Question: '''
var lc_relationship={"sensor1":[
{
"ObjectID":"sens1_001",
"Parent":null,
"child": sens2_050
"z cordinate": -5
},
{
"ObjectID":"sens1_002",
"Parent":null,
"child": sens2_072
"z cordinate": -5
}
.
.
.
uptill ObjectID : sens1_100
],
"sensor2":[
{
"ObjectID":"sens2_001",
"Parent":sens1_068,
"child": sens3_010
"z cordinate": 0
},
{
"ObjectID":"sens2_002",
"Parent":sens1_040,
"child": sens3_080
"z cordinate": 0
}
.
.
.
uptill ObjectID : sens2_100
],
"sensor3":[
{
"ObjectID":"sens3_001",
"Parent":sens2_055,
"child": null
"z cordinate": 5
},
{
"ObjectID":"sens3_002",
"Parent":sens2_029,
"child": null
"z cordinate": 5
}
.
.
.
uptill ObjectID : sens3_100
]
'''
}

I need to store the relationship of geometry in some data structure so that later should be helpful to track either wise to access the derived geometry. I made a detail picture, so that one could get the better idea. Could someone help..?
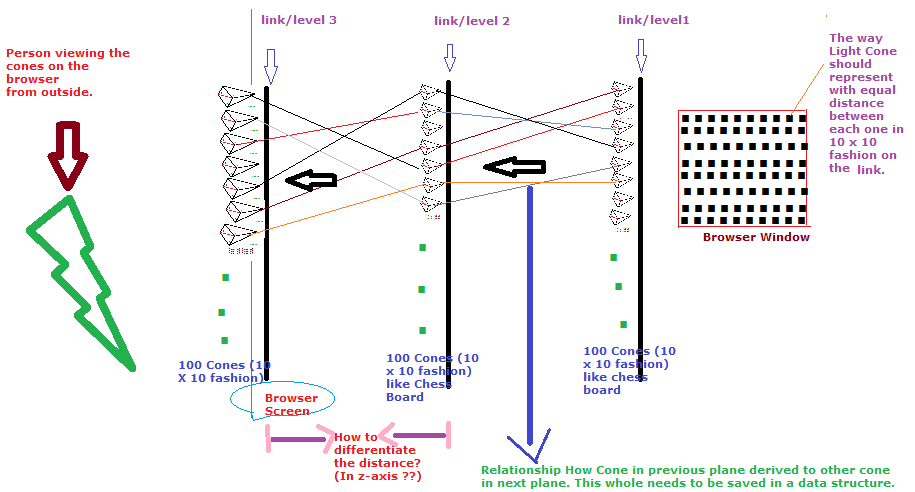
Answer: If I understood your question, you have data (100 placed in 3 layers), and what you want to randomize is the relationship between them.
If so, then next code may give you what you need: It randomly picks a from first layer, then sets a relation to a randomly selected from the second layer, for which also sets a relation to a randomly selected from the third layer (no is selected twice in any layer, as in your description). Here is a jsFiddle with a working implementation: <URL>.
NOTES:
- -
'''
//A helping function
function rightPad(number) {
var tmpStr = number.toString();
return ("000" + tmpStr).substring(tmpStr.length, tmpStr.length+3);
}
//The generator function
function generateData(){
var nSize = 100,
lc_relationship,
aSensor1 = [],
aSensor2 = [],
aSensor3 = [],
lc_relationship = {
"sensor1":[],
"sensor2":[],
"sensor3":[]
}
for(i=1; i<=nSize; i++){
aSensor1.push(i);
aSensor2.push(i);
aSensor3.push(i);
}
for(n=0; n<nSize; n++){
var pos1 = Math.floor(Math.random() * (nSize-n));
var pos2 = Math.floor(Math.random() * (nSize-n));
var pos3 = Math.floor(Math.random() * (nSize-n));
var int1 = aSensor1[pos1]; aSensor1.splice(pos1,1);
var int2 = aSensor2[pos2]; aSensor2.splice(pos2,1);
var int3 = aSensor3[pos3]; aSensor3.splice(pos3,1);
lc_relationship.sensor1[int1-1] = {
"ObjectID" : "sens1_" + rightPad(int1),
"Parent":null,
"child": "sens2_" + rightPad(int2),
"z cordinate": -5
}
lc_relationship.sensor2[int2-1] = {
"ObjectID" : "sens2_" + rightPad(int2),
"Parent":"sens1_" + rightPad(int1),
"child": "sens3_" + rightPad(int3),
"z cordinate": 0
}
lc_relationship.sensor3[int3-1] = {
"ObjectID" : "sens3_" + rightPad(int3),
"Parent":"sens2_" + rightPad(int2),
"child": null,
"z cordinate": 5
}
}
return lc_relationship;
}
console.log(generateData());
'''